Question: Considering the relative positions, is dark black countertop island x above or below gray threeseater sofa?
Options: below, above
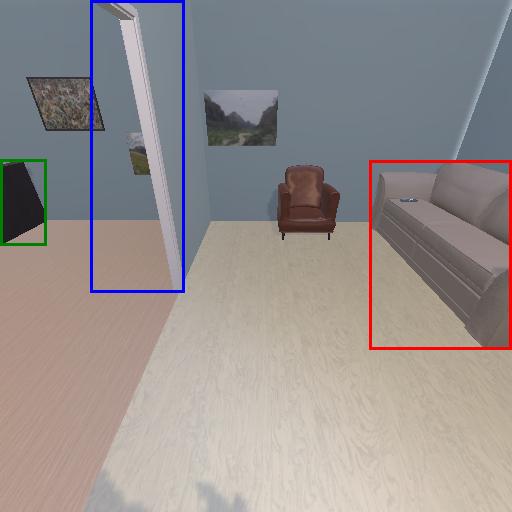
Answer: below